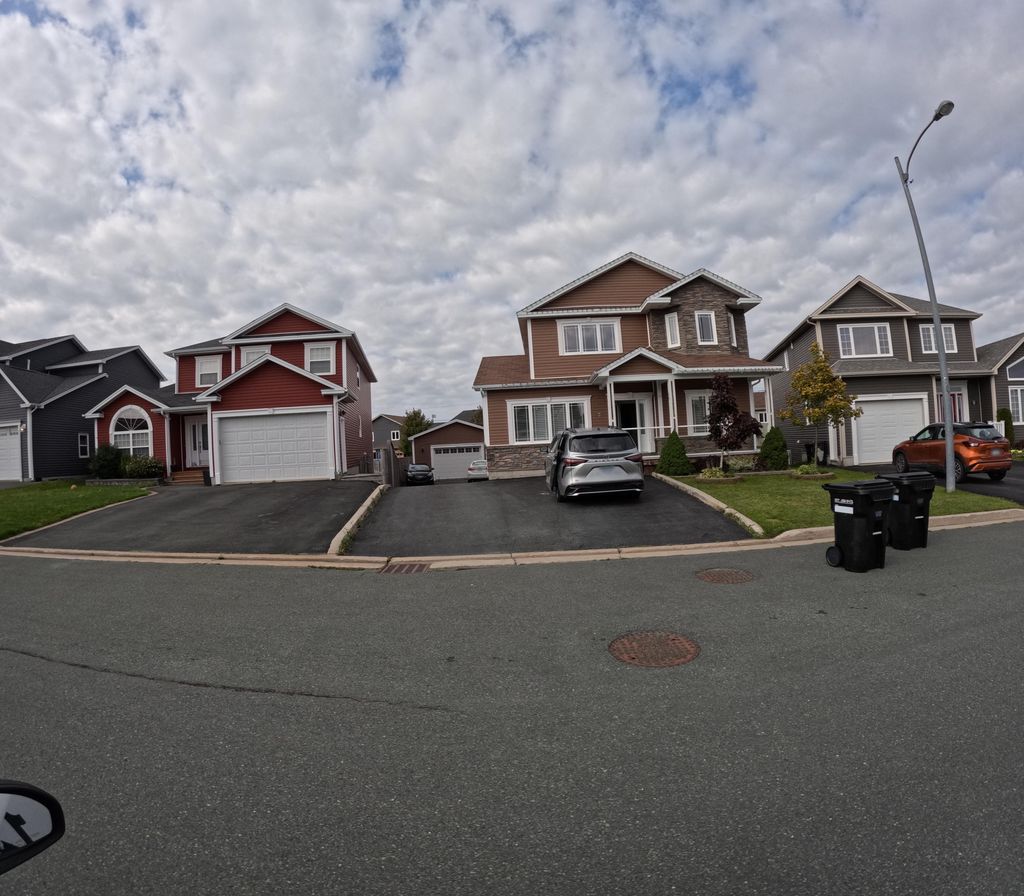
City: st_johns